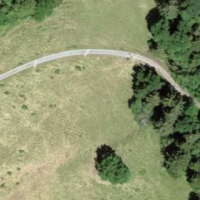
EUNIS habitat code: 44
Species observed at this site:
Cardamine heptaphylla